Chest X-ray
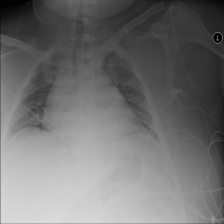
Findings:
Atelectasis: negative
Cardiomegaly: positive
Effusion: negative
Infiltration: negative
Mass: negative
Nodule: negative
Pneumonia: negative
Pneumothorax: negative
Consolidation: negative
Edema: negative
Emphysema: negative
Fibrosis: negative
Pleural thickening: negative
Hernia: negative